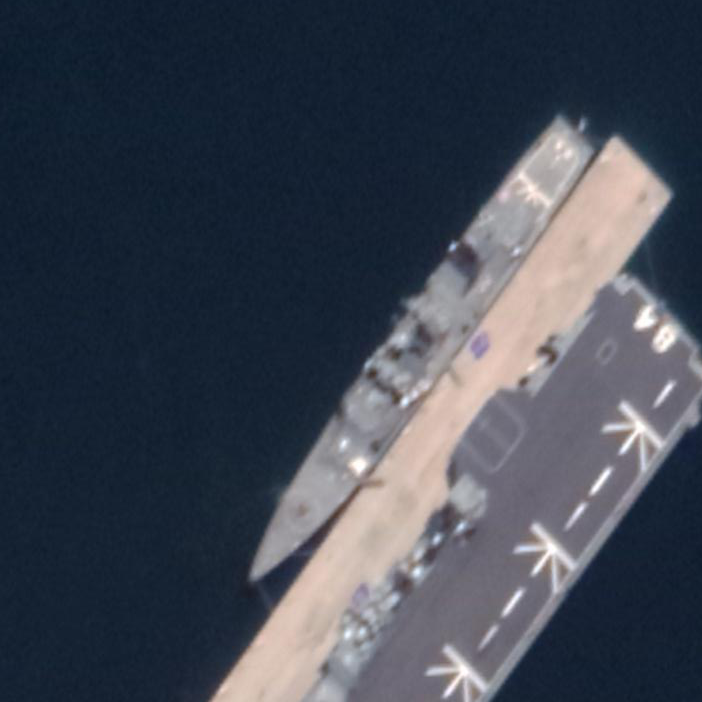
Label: cruiser